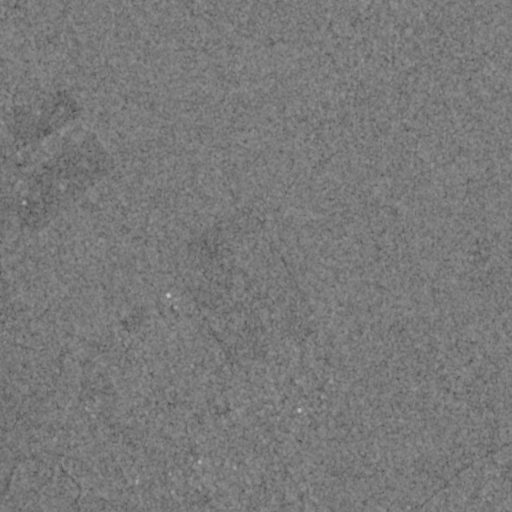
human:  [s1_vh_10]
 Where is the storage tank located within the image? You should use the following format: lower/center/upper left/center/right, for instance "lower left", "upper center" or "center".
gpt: The storage tank is located in the lower right of the image.
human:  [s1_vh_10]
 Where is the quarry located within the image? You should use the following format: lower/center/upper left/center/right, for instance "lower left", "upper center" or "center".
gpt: There is no quarry in the image.

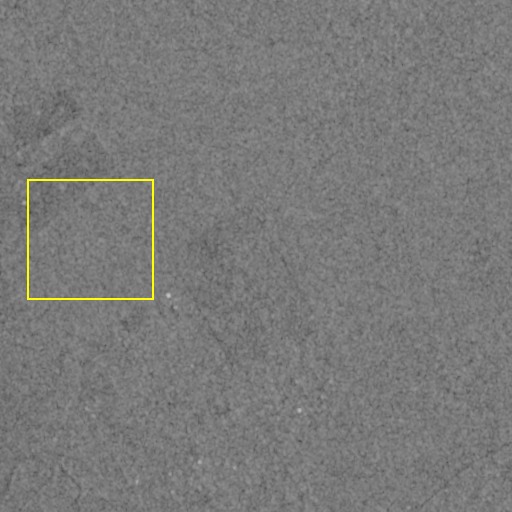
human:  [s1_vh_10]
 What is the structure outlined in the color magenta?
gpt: There is no magenta outline.
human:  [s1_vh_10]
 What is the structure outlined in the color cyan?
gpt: There is no structure outlined in cyan.